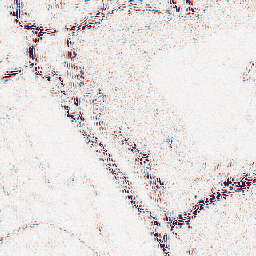
Category: wavelet
Decomposition family: wavelet_dwt
Decomposition parameters: wavelet: coif2
level: 2
Upsampling method: nearest
Upsampling parameters: scale: 8
Upsampling scale: 8